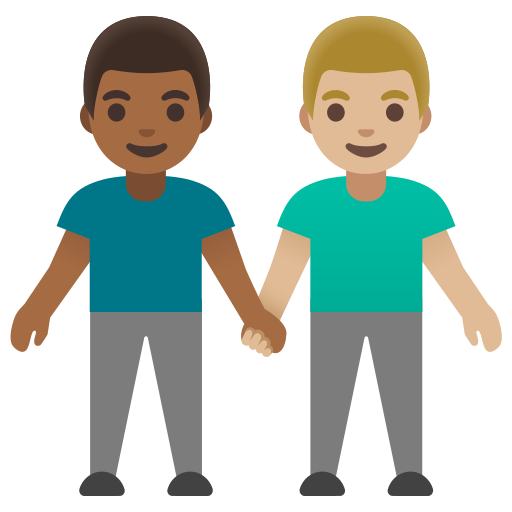
Emoji: 👨🏾‍🤝‍👨🏼